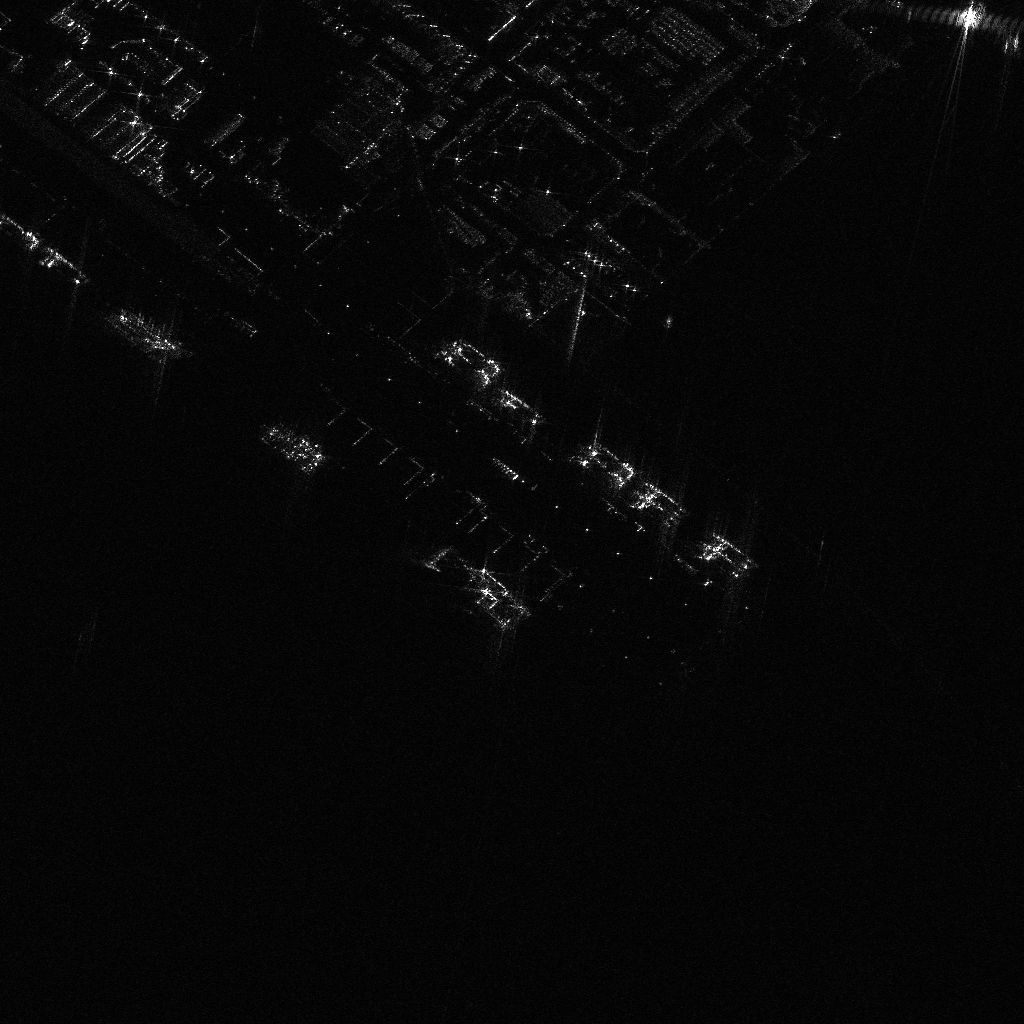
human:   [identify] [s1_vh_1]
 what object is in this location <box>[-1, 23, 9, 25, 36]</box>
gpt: <ref>1 large container at the top left</ref>